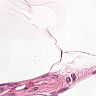
Metastatic tissue present: no